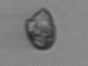
Label: flagellate_morphotype1